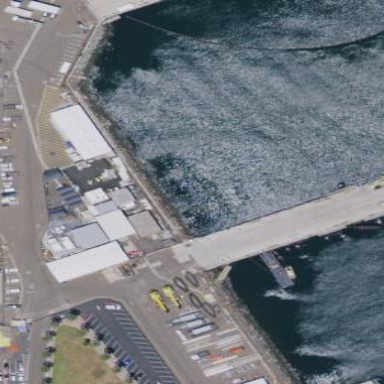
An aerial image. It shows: Breakwater made of rocks.